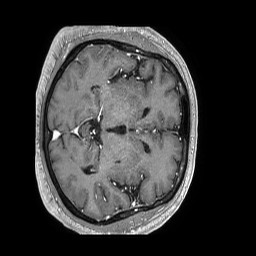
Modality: T1w
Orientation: axial
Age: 50
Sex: female
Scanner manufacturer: philips
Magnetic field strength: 1.5 T
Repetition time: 0.007876 s
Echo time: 0.003681 s